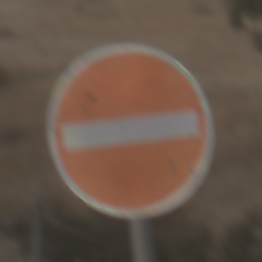
Verkehrszeichen: VerbotDerEinfahrt
Umgebung: Outdoor, RoadRail
Tageszeit: SunriseSunset
Wetter: PartlyCloudy
Licht: Natural
Jahreszeit: NotSpecified
Kontrast: LowContrast